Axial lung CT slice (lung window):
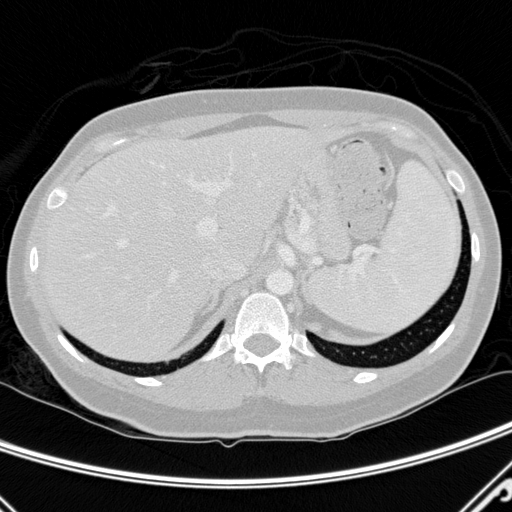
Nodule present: no